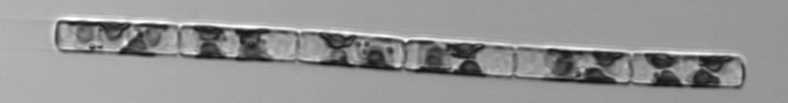
Label: Guinardia_delicatula